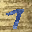
Label: 7